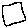
Label: square